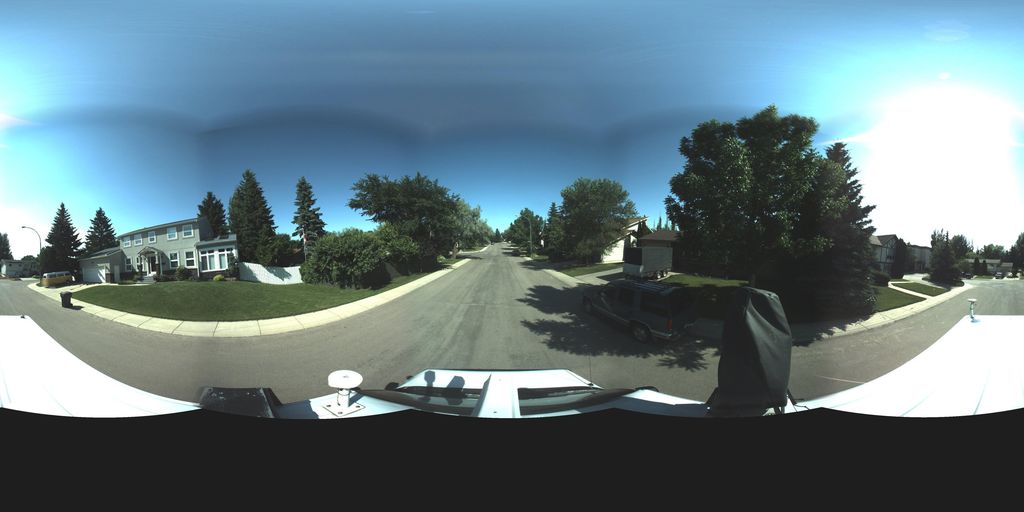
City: saskatoon